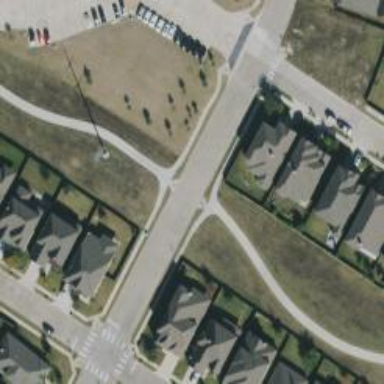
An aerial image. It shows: Residential road.